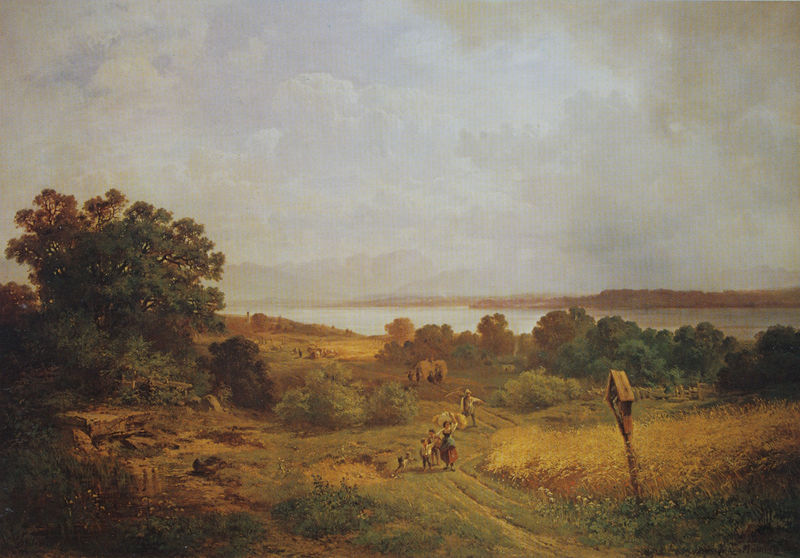
Titel: Sommertag bei Pöcking
Künstler: Adolf Heinrich Lier
Standort: Hannover
Institution: Privatbesitz
Schlagwörter: baum, berg, blau, dunkel, gemälde, hand, himmel, laub, mann, meer, schatten, wasser, weiß, wolken, bäume, fluss, gelb, grün, landschaft, menschen, ocker, see, ufer, abend, blumen, braun, femmes, frau, grau, hell, licht, schwarz, stroh, gras, hund, rasen, rot, tiere, weg, wiese, wolke, leute, malerei, rock, stein, steine, öl, ebene, erde, feld, ferne, horizont, natur, weite, busch, büsche, flach, gebüsch, gehen, gewässer, pfad, sonne, wege, insel, land, gold, familie, mutter, tochter, vater, wald, arbeit, bauern, kinder, turm, sommer, umrisse, bäuerin, ernte, feldarbeit, getreide, heu, korn, trage, weizen, berge, fels, dorf, farbe, nebel, herbst, idylle, spazieren, rand, figuren, ölgemälde, staffage, bauer, unscharf, schaf, bayern, kreuz, wandern, haufen, denkmal, konturen, bedrohlich, laubbaum, gebet, spazierengehen, himme, lanschaft, unkraut, kruzifix, grad, spätsommer, bau, fahrspur, hirte, graß, fleuve, sohn, staffagefiguren, wegesrand, flußß, champ, marterl, landarbeiter, bildstock, pilger, wegkreuz, materl, ruysdael, rivière, croix, champs, landbevölkerung, baüerin, wegekreuz, zickzackförmig, bäuerun, lanadschaft